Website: ulta-beauty
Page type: billing-address
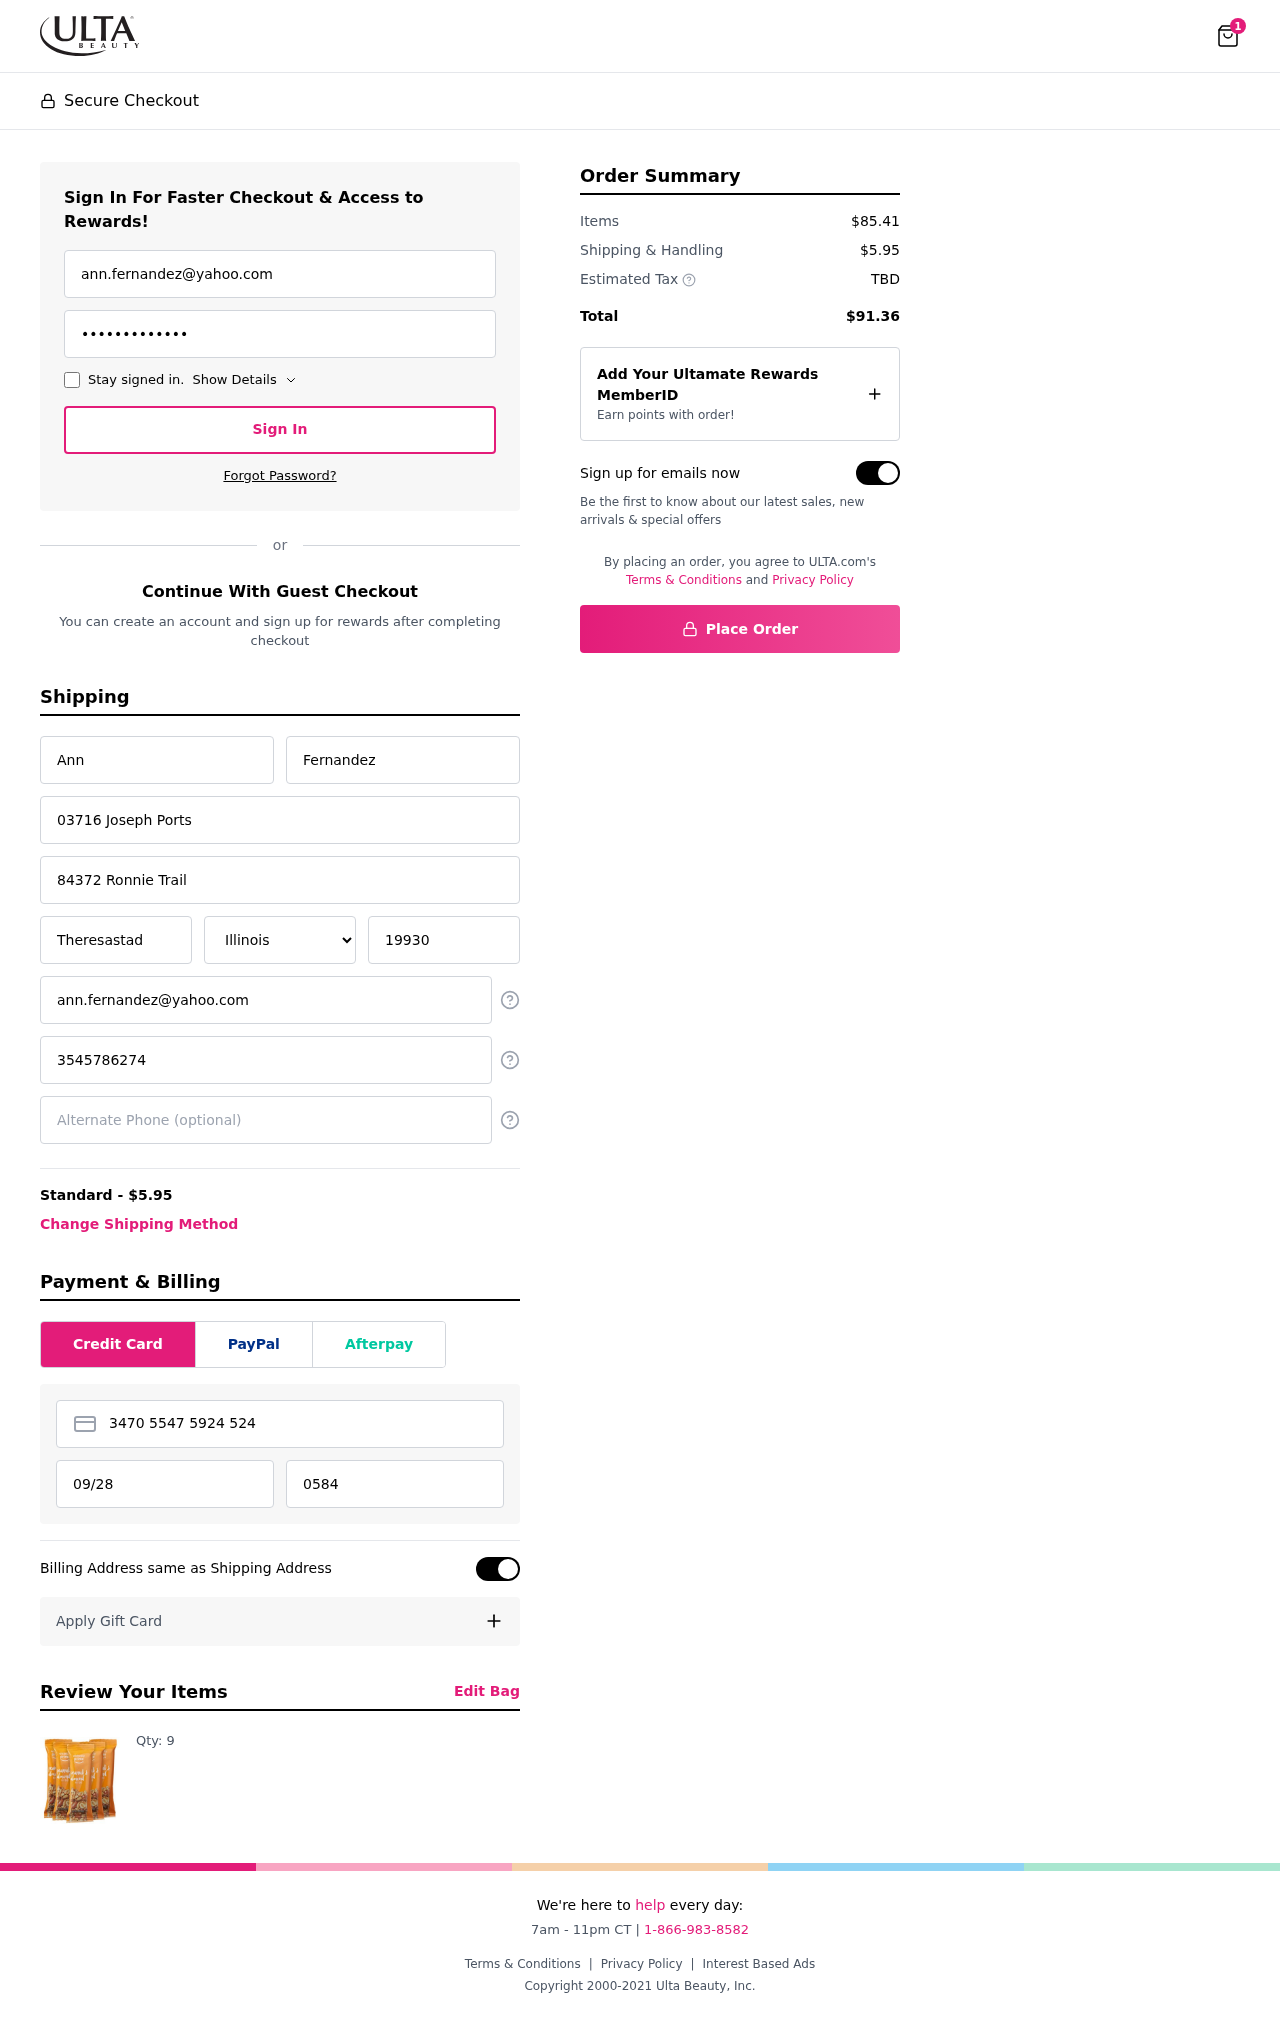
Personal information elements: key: PII_STATE
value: Illinois
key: PII_EMAIL
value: ann.fernandez@yahoo.com
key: PII_FIRSTNAME
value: Ann
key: PII_LASTNAME
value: Fernandez
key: PII_STREET
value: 03716 Joseph Ports
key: PII_STREET2
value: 84372 Ronnie Trail
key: PII_CITY
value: Theresastad
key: PII_POSTCODE
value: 19930
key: PII_PHONE
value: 3545786274
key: PII_CARD_NUMBER
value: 3470 5547 5924 524
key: PII_CARD_EXPIRY
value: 09/28
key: PII_CARD_CVV
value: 0584
Product elements: key: PRODUCT1_QUANTITY
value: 9
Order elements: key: ORDER_NUM_ITEMS
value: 1
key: ORDER_SHIPPING_COST
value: $5.95
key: ORDER_SUBTOTAL
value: $85.41
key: ORDER_TOTAL
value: $91.36